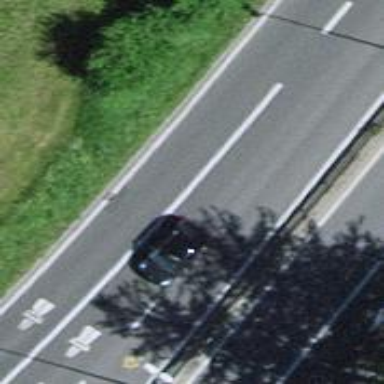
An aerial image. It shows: Asphalt road classified as primary highway.